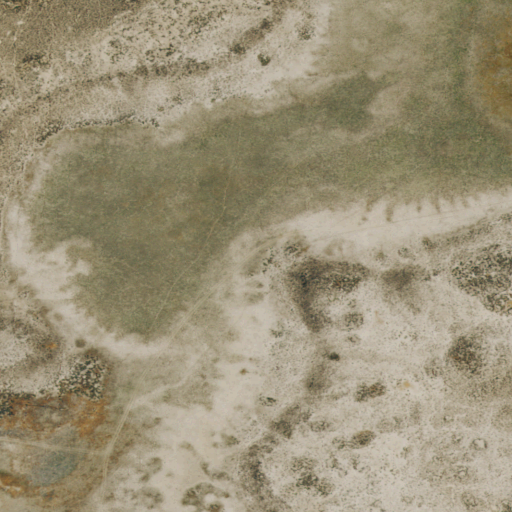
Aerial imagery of depression(s) in Nevada named Corral Lake containing woody wetlands and shrub